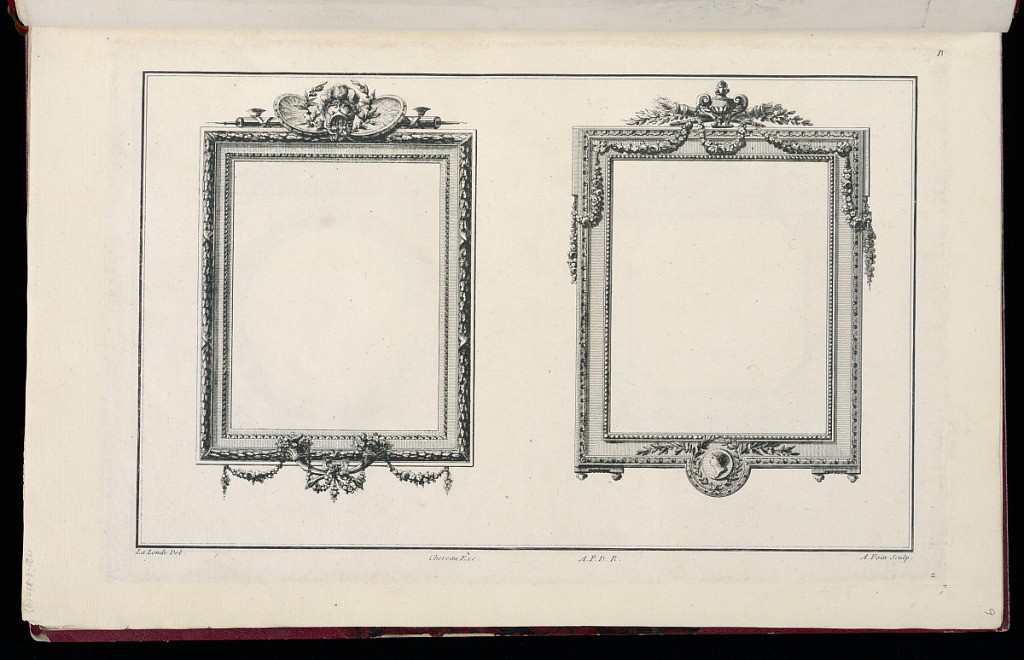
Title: Two Frame Designs
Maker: Richard de Lalonde, French, active 1780–96
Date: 1785-1788
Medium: Etching on off-white laid paper
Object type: Print
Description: Two rectangular frame designs arranged horizontally on the page. From the sight edge to the back edge of the frame on the left, the frame features fluted cove, lamb's tongue, fluted cove, and laurel leaf molding. The top of the frame features a trophy with helmet, shields, and fasces; the bottom of the frame features crossed horns with garlands of ribbon draped around them. From the sight edge to the back edge of the frame on the right, the frame has moldings of bead course, fluted cove, and leaf and dart designs. The top of the frame has a carved vase in front of a torch and quiver, with garland of roses; the bottom of the frame has a lunette at the center with a portrait medallion surrounded by laurel leaves. The plate is signed and numbered.